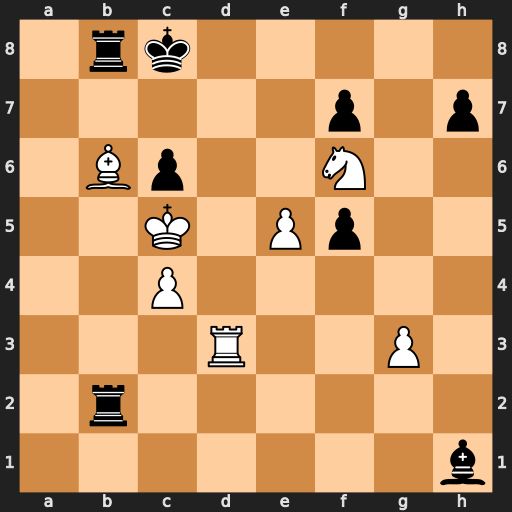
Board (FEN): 1rk5/5p1p/1Bp2N2/2K1Pp2/2P5/3R2P1/1r6/7b
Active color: w
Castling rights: -
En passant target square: -
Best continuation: Rd8+ Kb7 Rd7+